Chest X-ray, AP view. Patient: 39 years old, sex F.
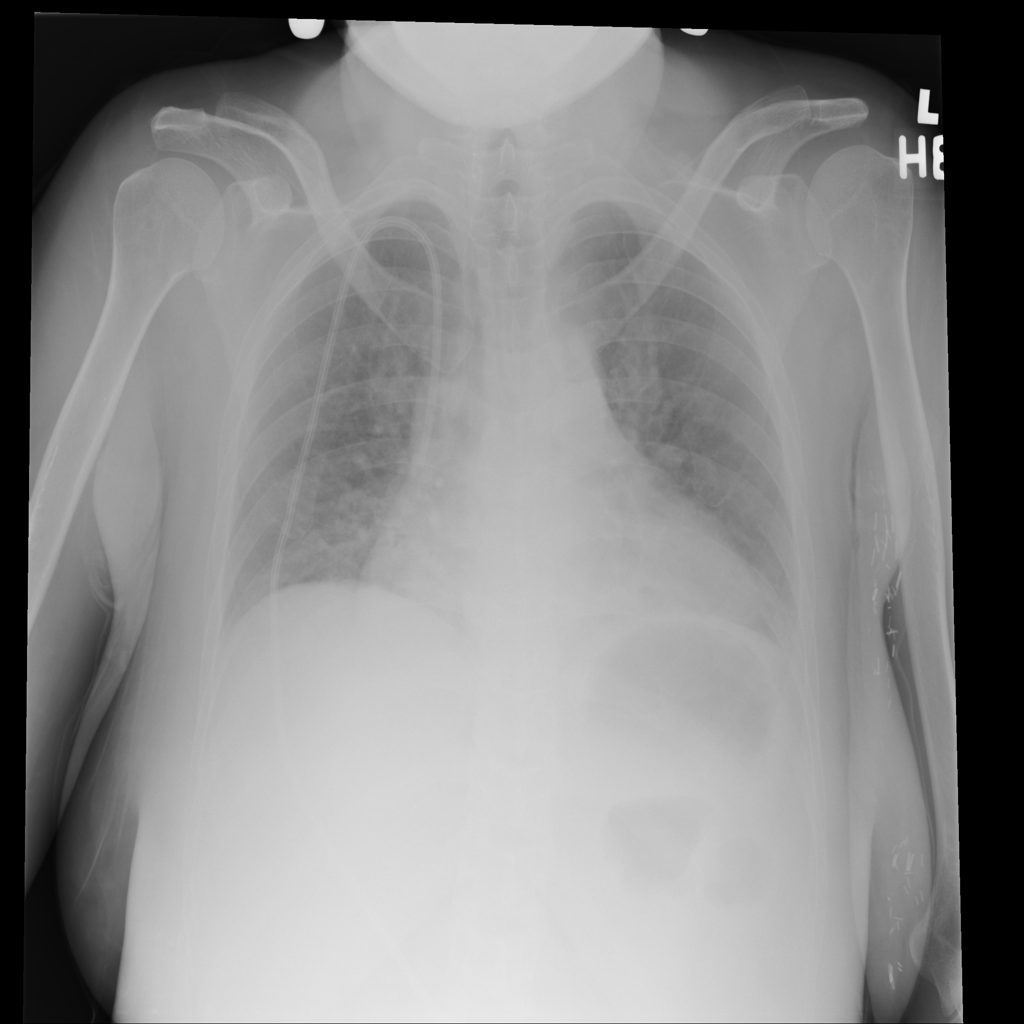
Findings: No Finding